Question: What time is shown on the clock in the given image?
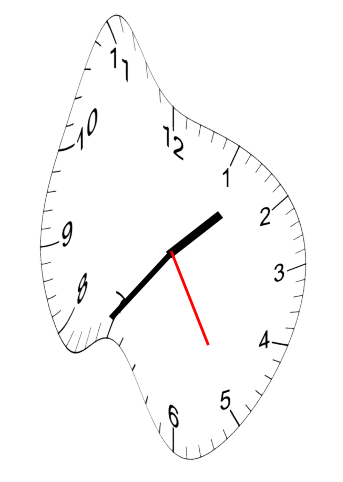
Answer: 01:36:25